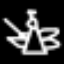
Label: angel